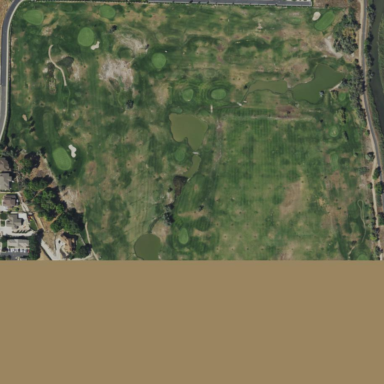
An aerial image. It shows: Golf course.